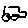
Label: car